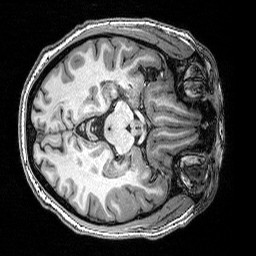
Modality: T1w
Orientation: axial
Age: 44
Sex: male
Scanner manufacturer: siemens
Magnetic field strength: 3 T
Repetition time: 2.53 s
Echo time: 0.0035 s